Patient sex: F
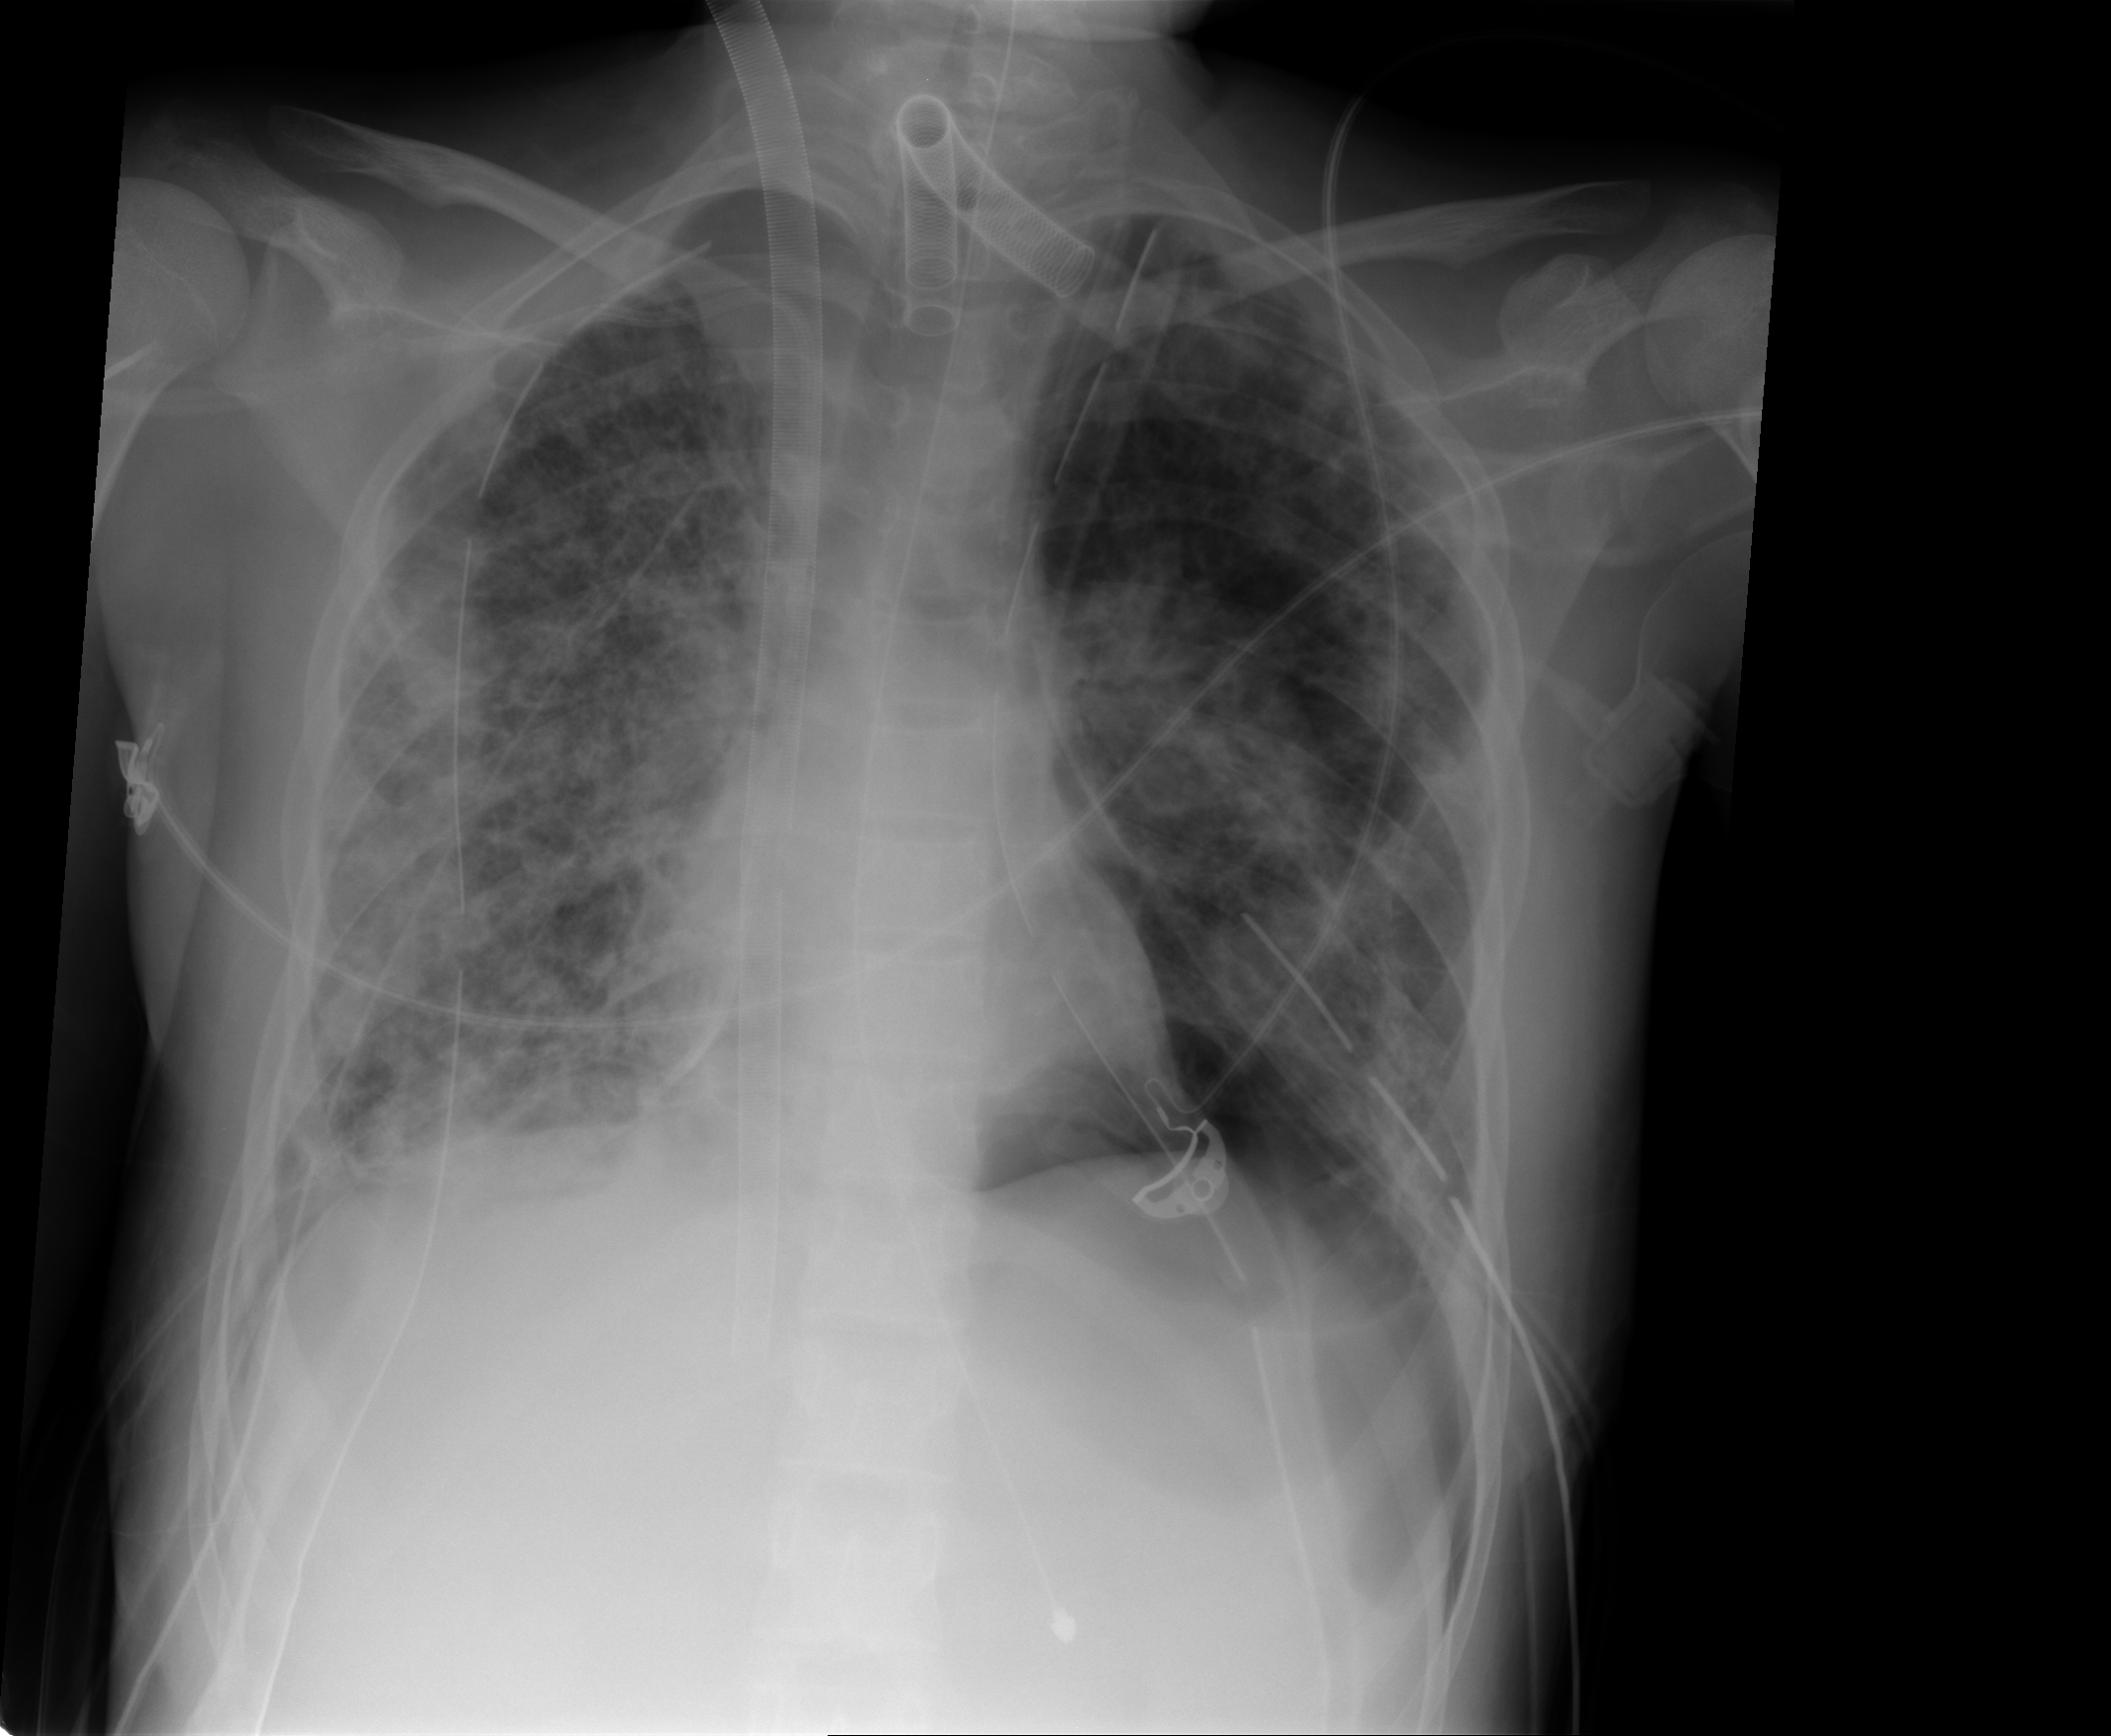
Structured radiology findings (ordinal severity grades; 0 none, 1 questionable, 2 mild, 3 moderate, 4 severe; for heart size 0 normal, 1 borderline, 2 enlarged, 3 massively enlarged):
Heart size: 0
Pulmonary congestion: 3
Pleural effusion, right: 0
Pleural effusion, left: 0
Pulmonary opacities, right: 3
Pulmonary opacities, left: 3
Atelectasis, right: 2
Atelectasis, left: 0